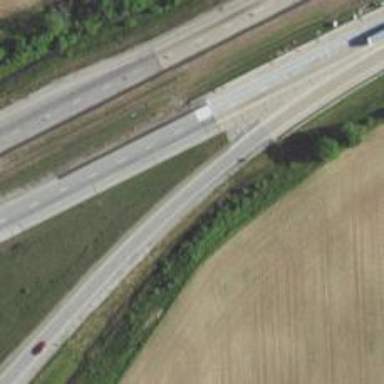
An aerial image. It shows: Onramp at motorway link.